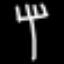
Label: fork